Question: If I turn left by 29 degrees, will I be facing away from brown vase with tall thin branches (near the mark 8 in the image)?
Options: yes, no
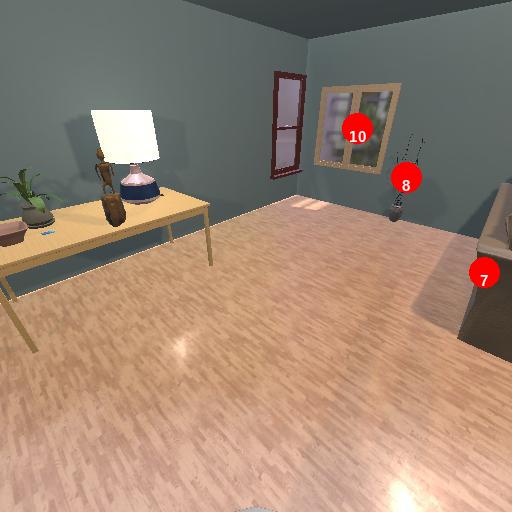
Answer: yes